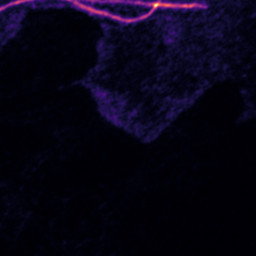
Label: Super-resolution Microtubules image